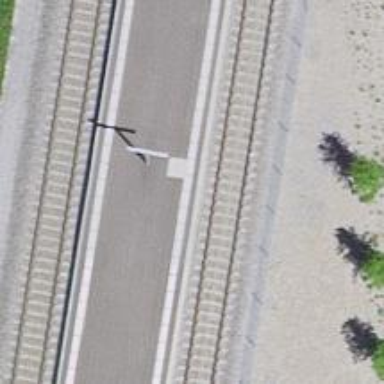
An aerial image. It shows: Siding railway line with electrified contact line for the trains.